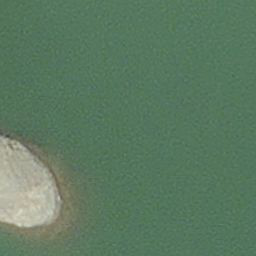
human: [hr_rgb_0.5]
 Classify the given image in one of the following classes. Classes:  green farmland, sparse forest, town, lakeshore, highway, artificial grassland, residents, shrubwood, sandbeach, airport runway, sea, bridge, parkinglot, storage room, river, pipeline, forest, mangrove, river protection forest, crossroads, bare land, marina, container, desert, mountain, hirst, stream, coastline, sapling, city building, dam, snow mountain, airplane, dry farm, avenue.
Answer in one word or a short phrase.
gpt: hirst